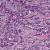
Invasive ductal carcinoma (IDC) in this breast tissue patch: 1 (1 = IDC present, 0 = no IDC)